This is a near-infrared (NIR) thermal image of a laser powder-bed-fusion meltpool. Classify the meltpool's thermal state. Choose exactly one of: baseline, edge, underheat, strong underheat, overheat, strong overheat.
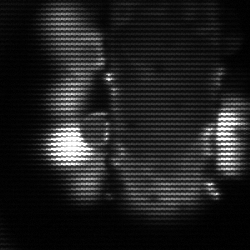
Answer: strong underheat